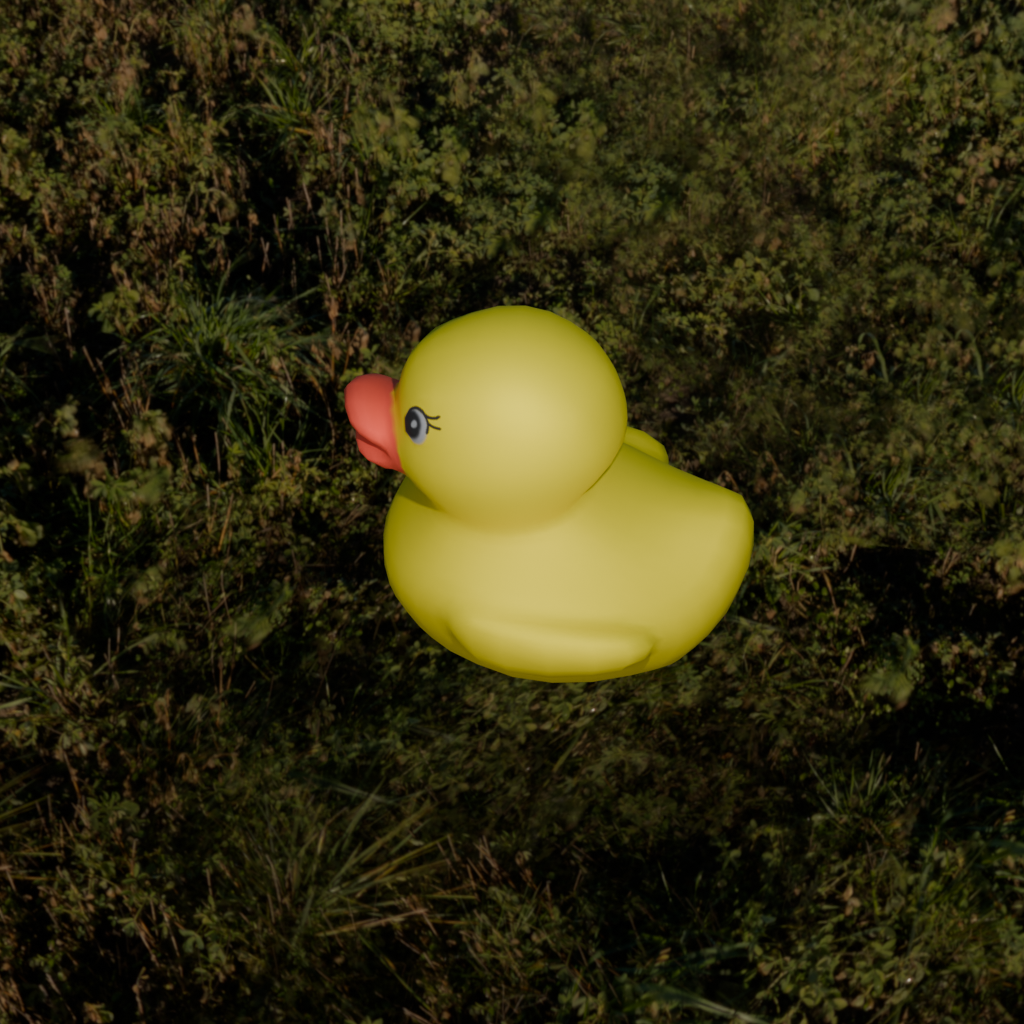
an image of a yellow rubber duck seen from <left> in a green field illuminated by the sun with a clear sky.